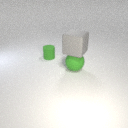
small green rubber cylinder to the left of large green rubber sphere